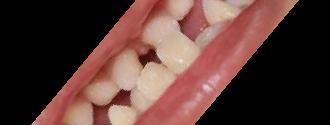
Condition: hypodontia